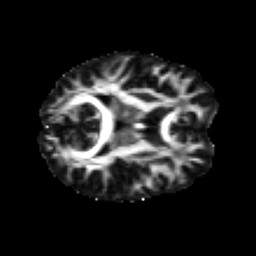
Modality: FA
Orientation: axial
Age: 27
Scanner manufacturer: siemens
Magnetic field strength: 3 T
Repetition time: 2.2 s
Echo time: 0.084 s